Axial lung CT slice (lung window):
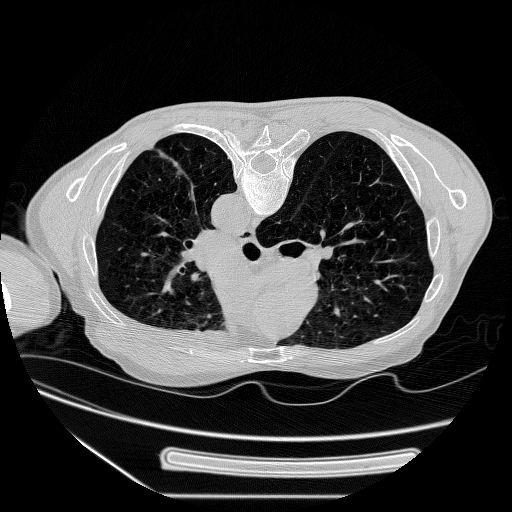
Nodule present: no